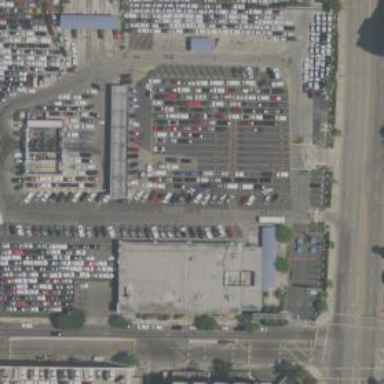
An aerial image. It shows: Car rental facility.